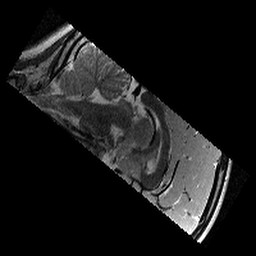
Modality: T2w
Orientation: sagittal
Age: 9
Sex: male
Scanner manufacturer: siemens
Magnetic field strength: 3 T
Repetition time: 9.23 s
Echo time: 0.067 s